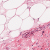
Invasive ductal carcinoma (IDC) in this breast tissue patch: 0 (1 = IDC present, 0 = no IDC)